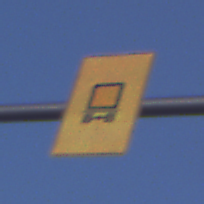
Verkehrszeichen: KennzeichnungspflichtigeFahrzeugeGefaehrlicheGueterOhnePfeilsymbol
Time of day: SunriseSunset
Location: Outdoor (Nature)
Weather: Clear
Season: NotSpecified
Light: Natural